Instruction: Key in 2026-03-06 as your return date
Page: home
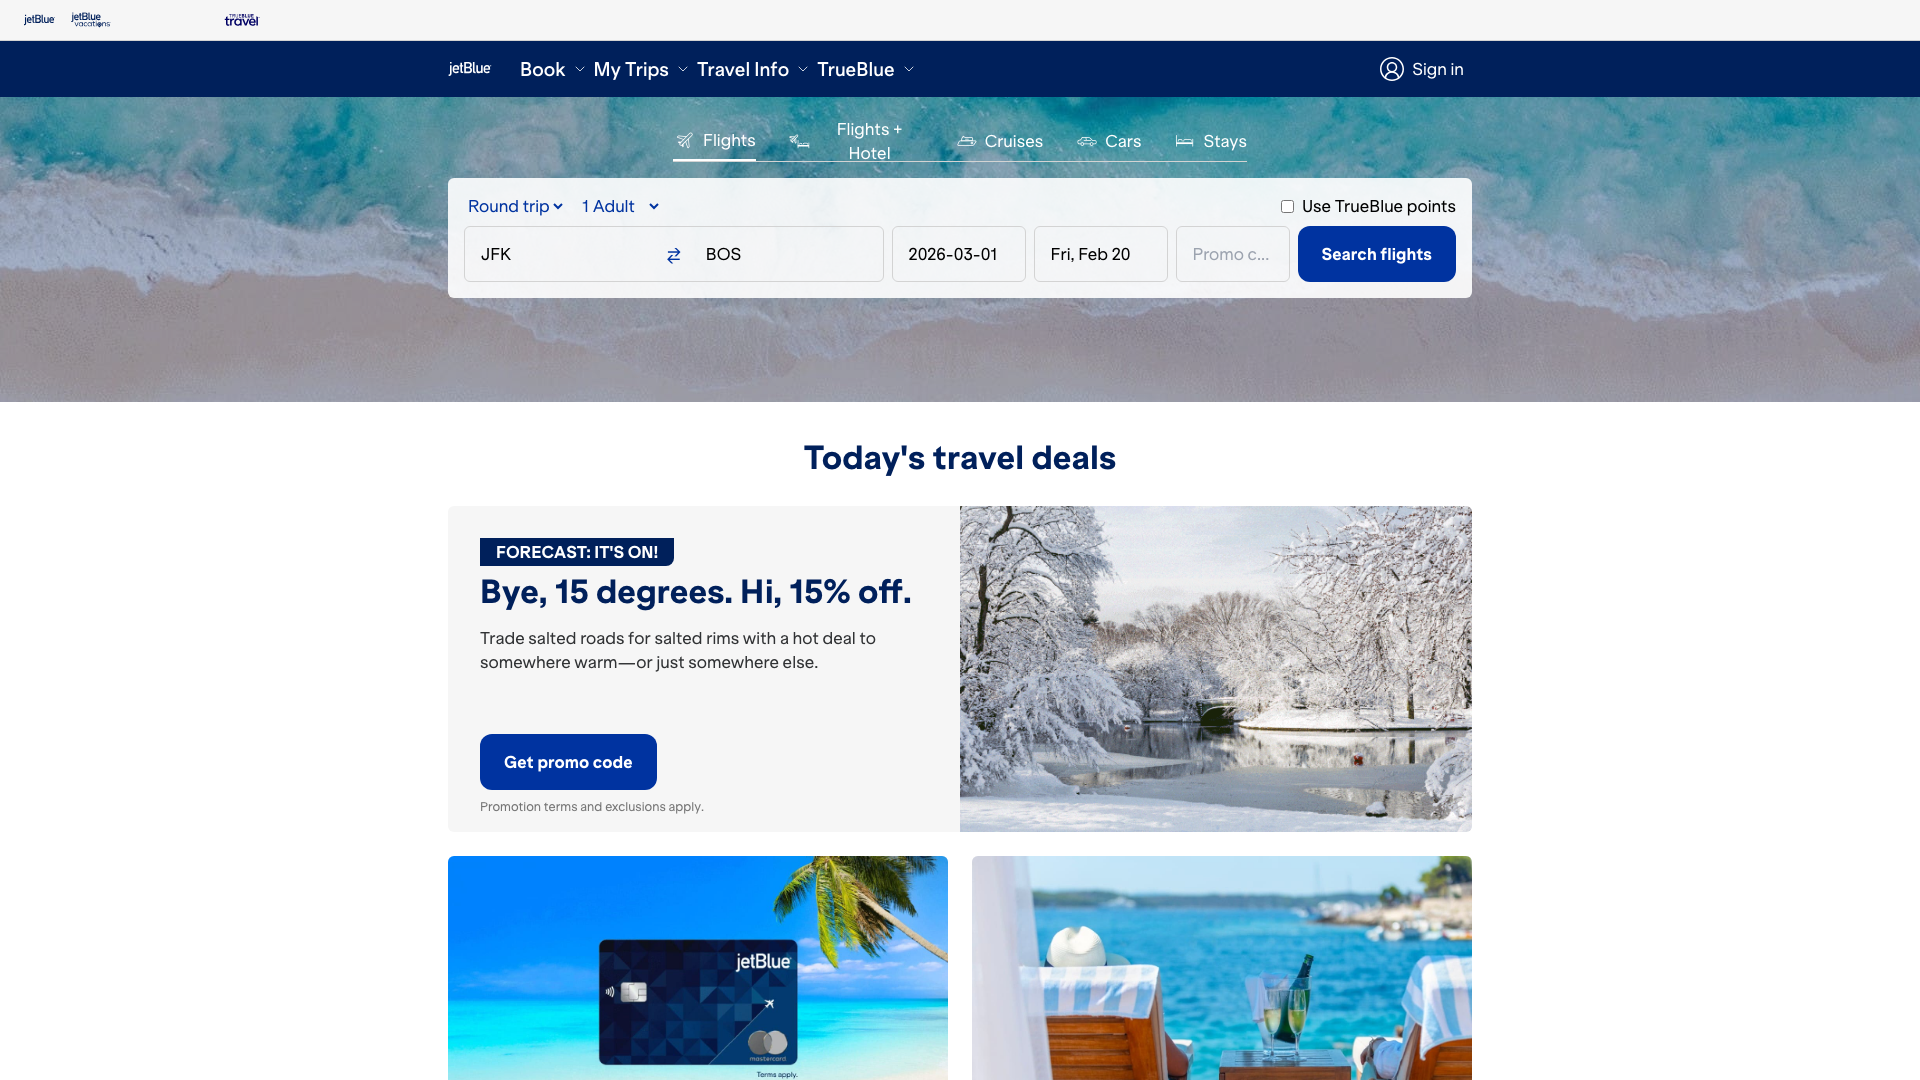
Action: type